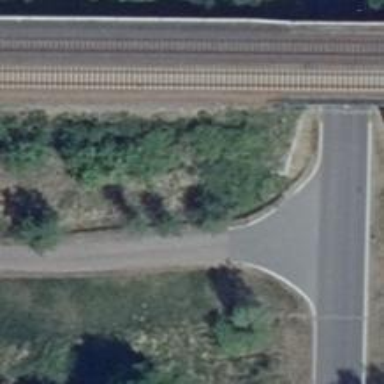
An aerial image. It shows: Asphalt track with grade1 surface.